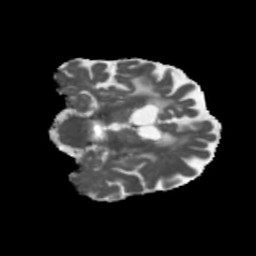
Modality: MD
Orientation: coronal
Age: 62
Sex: female
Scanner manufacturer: siemens
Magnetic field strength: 3 T
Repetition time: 5.47 s
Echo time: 0.0854 s